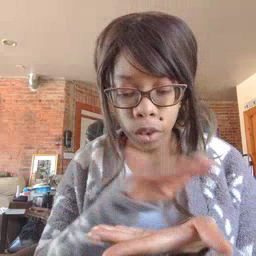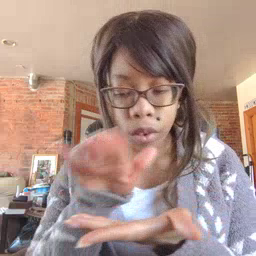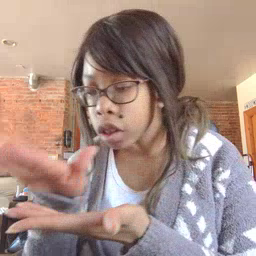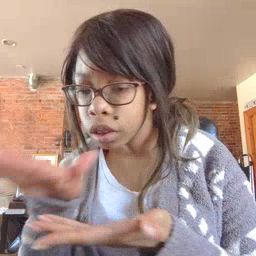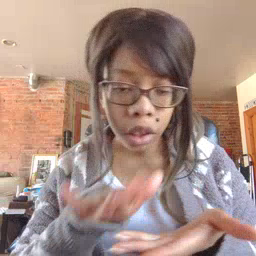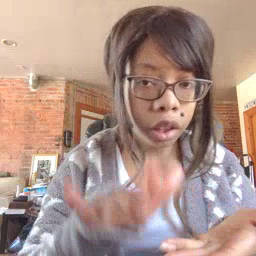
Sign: clean